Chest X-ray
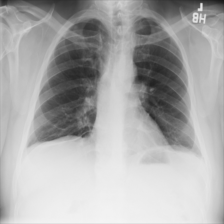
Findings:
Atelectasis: positive
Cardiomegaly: negative
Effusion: negative
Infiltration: negative
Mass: negative
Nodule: negative
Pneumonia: negative
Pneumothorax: negative
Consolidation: negative
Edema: negative
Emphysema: negative
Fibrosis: negative
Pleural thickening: negative
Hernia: negative